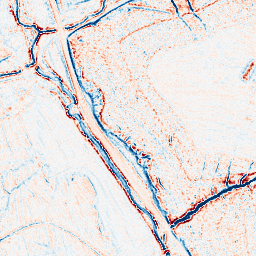
Category: edge_preserving
Decomposition family: anisotropic_diffusion
Decomposition parameters: iterations: 5
kappa: 50
gamma: 0.2
Upsampling method: cubic_mitchell
Upsampling parameters: scale: 4
Upsampling scale: 4